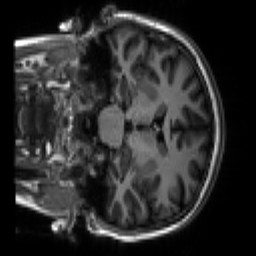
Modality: T1w
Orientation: coronal
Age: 19
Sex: female
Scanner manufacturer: siemens
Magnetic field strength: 3 T
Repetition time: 2.3 s
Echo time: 0.00266 s